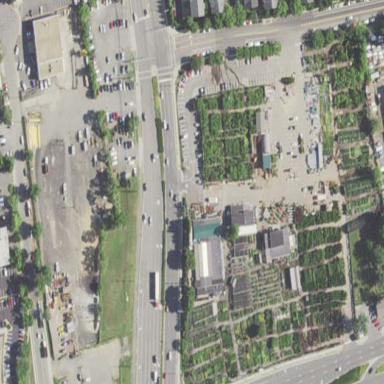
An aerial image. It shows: Retail area featuring garden center.